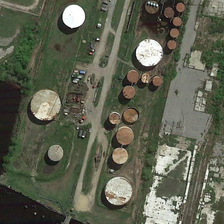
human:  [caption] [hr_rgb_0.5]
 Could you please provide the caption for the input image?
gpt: many storage tanks surrounded by green meadows are near a river .

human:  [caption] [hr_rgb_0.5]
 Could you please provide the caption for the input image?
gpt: there are some strange buildings, roads, cars and lawn .

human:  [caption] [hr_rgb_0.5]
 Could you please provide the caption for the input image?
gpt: it is dark red, white,gray and green .

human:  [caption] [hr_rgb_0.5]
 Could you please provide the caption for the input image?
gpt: many storage tanks surrounded by green meadows are near a river .

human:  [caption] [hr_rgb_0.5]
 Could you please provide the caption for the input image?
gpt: there are some strange buildings, roads, cars and lawn .